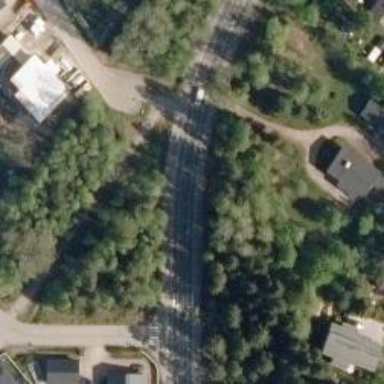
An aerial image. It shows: Asphalt cycleway.